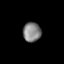
Tissue: lung
Cell type: Myeloid cells
Senescence score: 0.5713
Nuclear area (px): 346
Mean DAPI intensity: 130.159